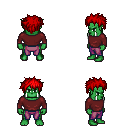
a pixel art fantasy rpg character, male body template, orc, green skin, maroon long-sleeve shirt, magenta pants, red bedhead hairstyle, four views (front, back, left, right), 2x2 character sprite sheet, small pixel art, hard edges, no anti-aliasing